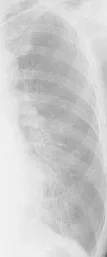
Chest X-ray and CT images upon admission. A; Lobar pneumonia of the right lung, atelectasis of the right inferior lobe and right pneumothorax.
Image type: radiology (x_ray)